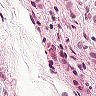
Metastatic tissue present: yes